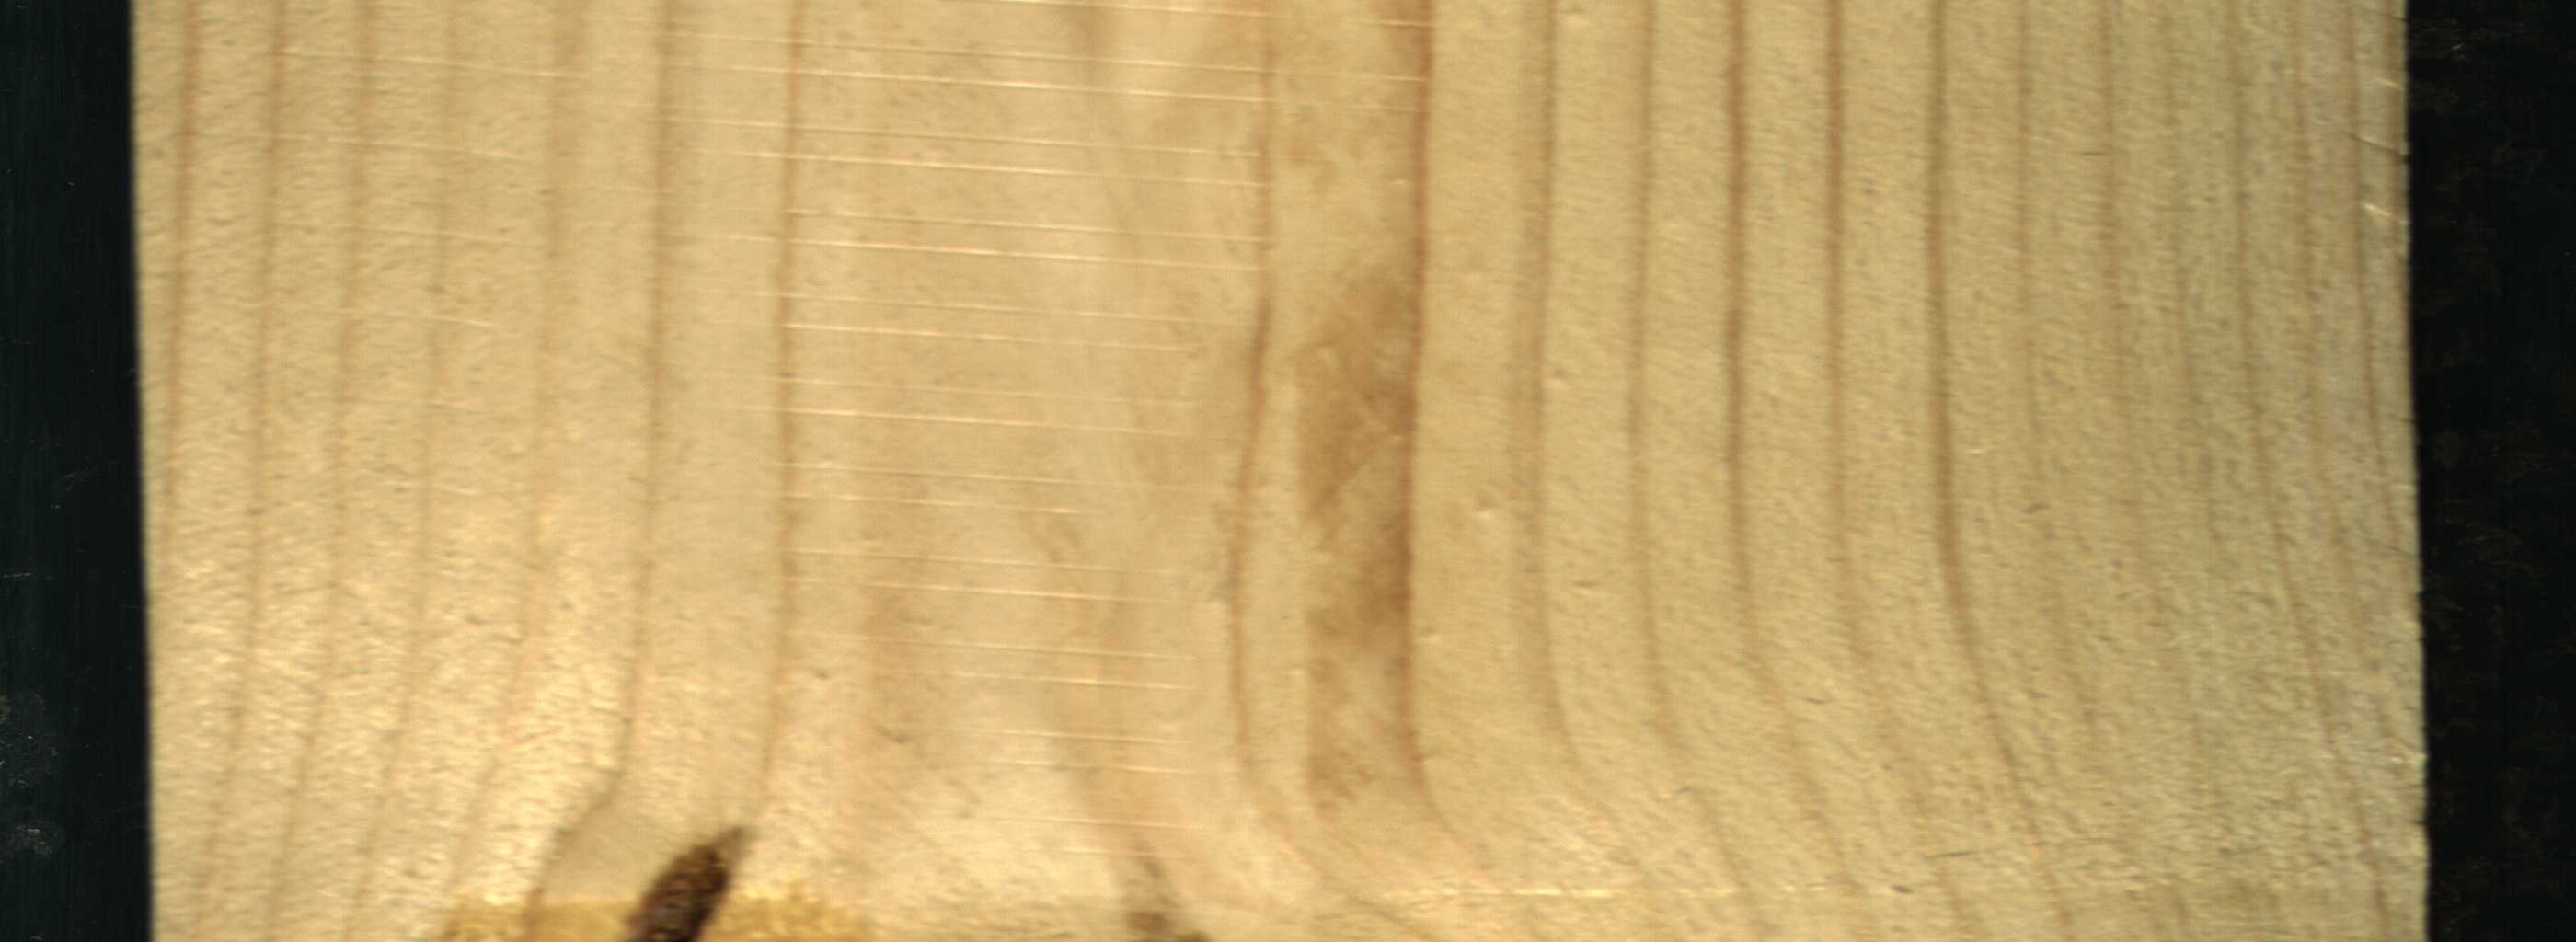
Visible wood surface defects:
resin